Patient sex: F
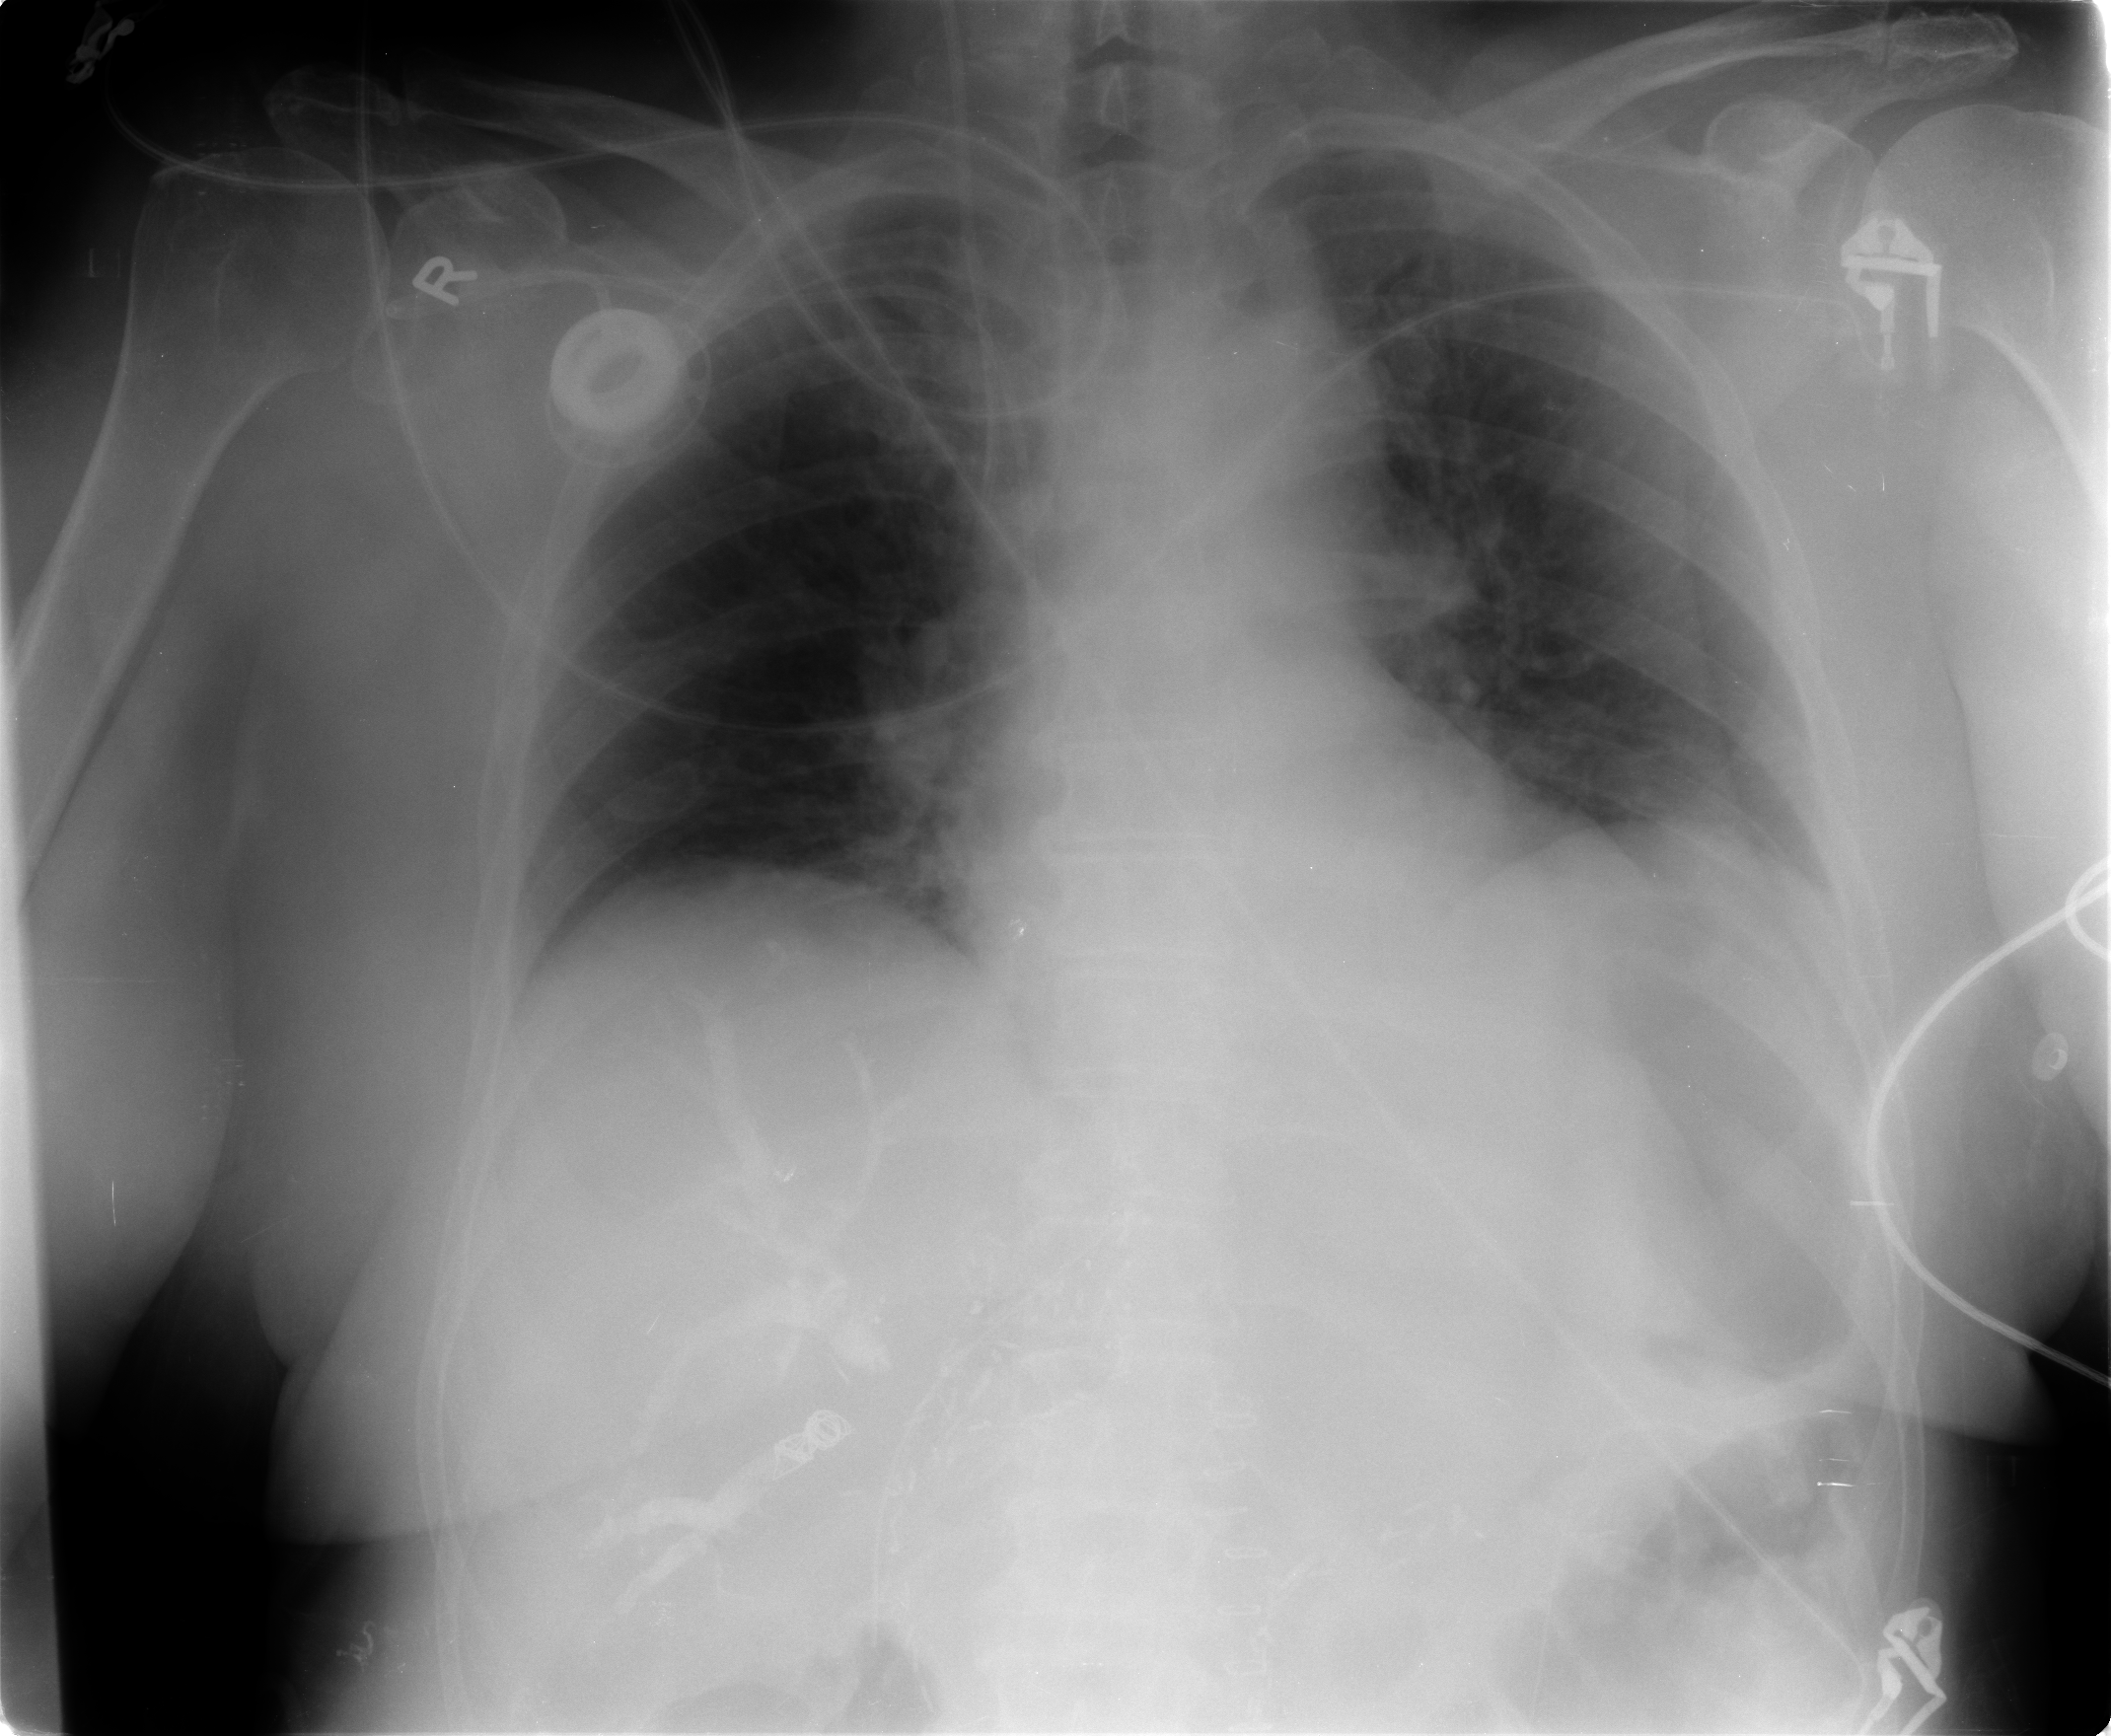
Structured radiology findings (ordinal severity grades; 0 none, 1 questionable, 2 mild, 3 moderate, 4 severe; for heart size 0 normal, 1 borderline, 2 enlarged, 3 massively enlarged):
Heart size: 0
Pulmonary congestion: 0
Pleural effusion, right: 0
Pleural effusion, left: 0
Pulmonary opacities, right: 0
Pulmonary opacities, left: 0
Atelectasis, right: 2
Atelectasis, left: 2